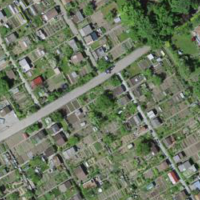
EUNIS habitat code: 53
Species observed at this site:
Chelidonium majus